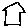
Label: house